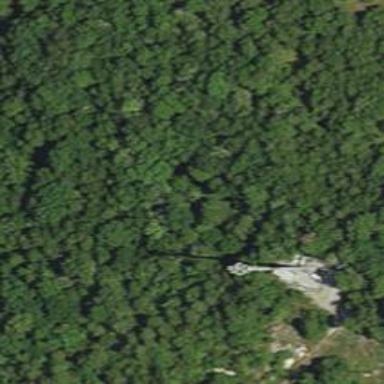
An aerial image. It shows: Serene woodland landscape.